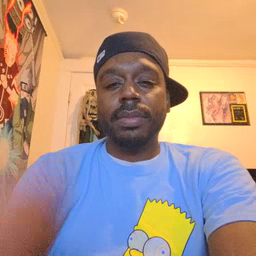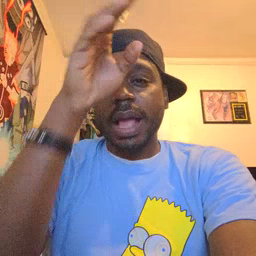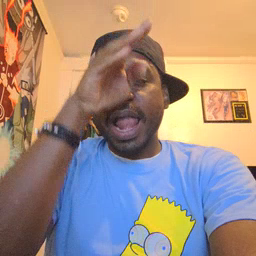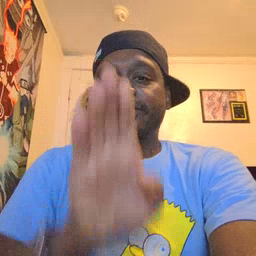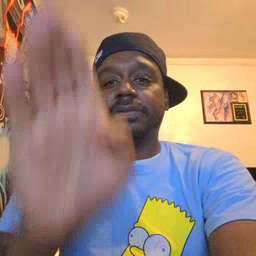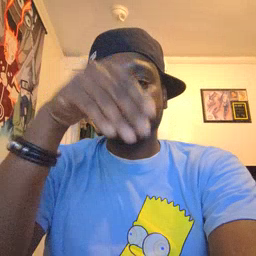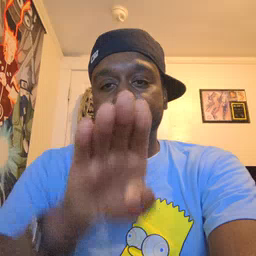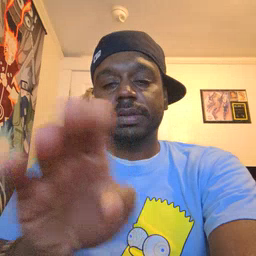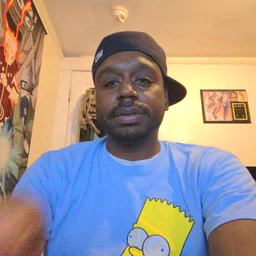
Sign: elephant